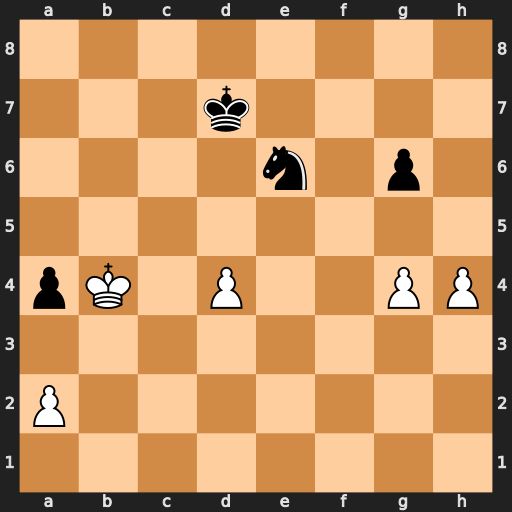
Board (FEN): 8/3k4/4n1p1/8/pK1P2PP/8/P7/8
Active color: w
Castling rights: -
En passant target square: -
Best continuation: h5 gxh5 gxh5 Ke7 h6 Kf6 d5 Nf4 d6